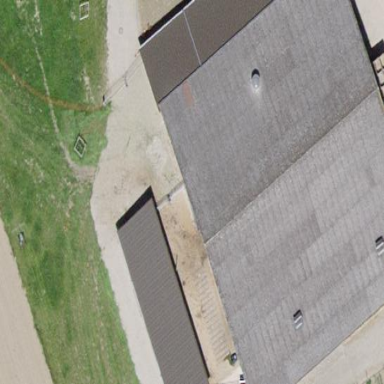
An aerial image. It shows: Rural barn.